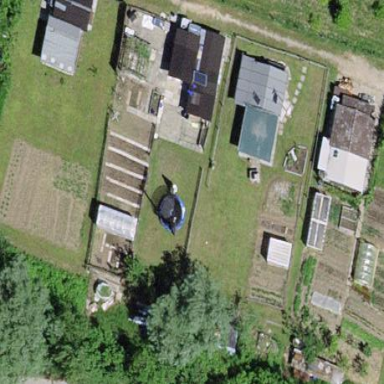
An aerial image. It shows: Allotments area.